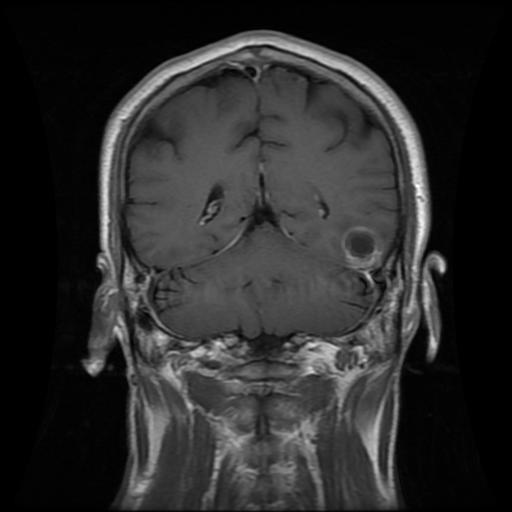
Label: glioma